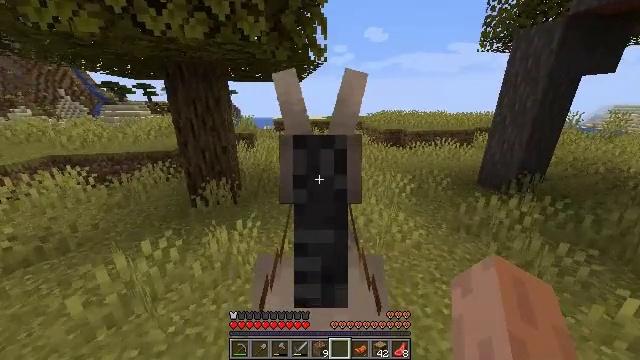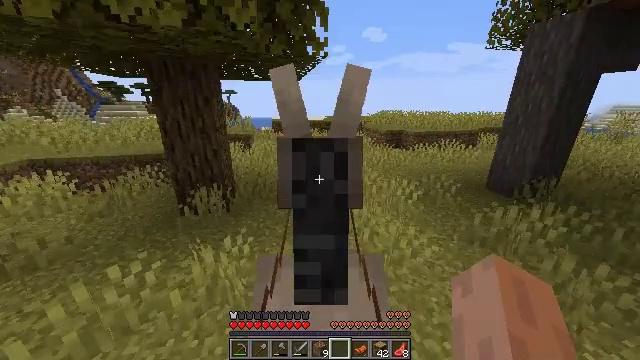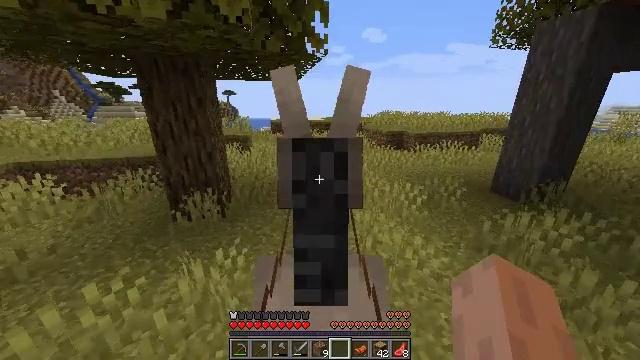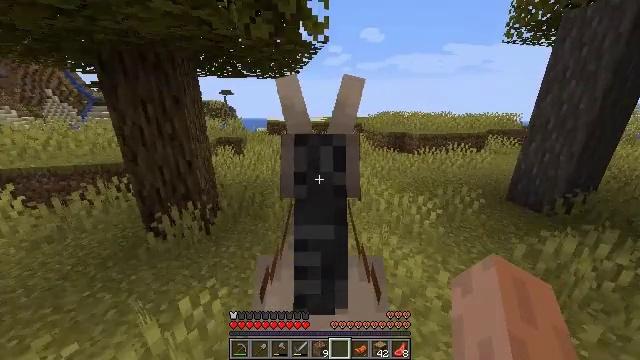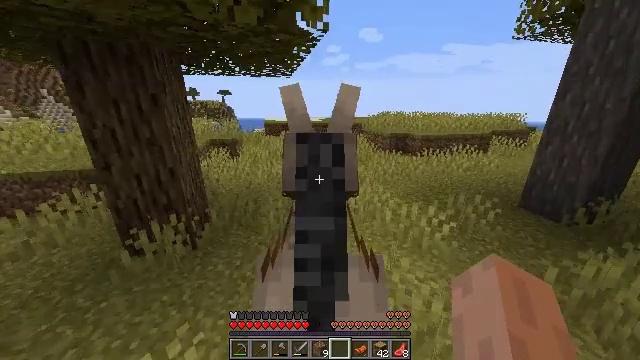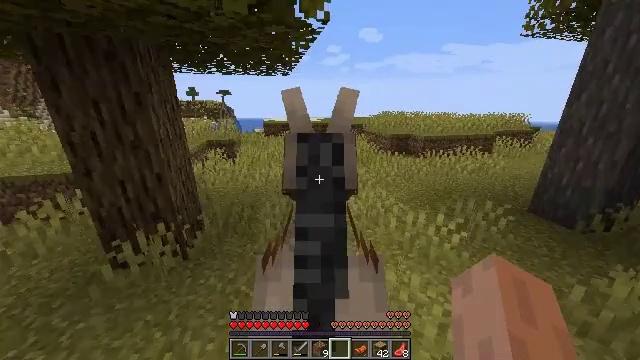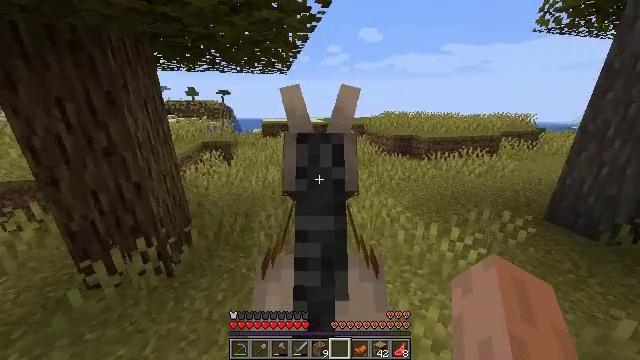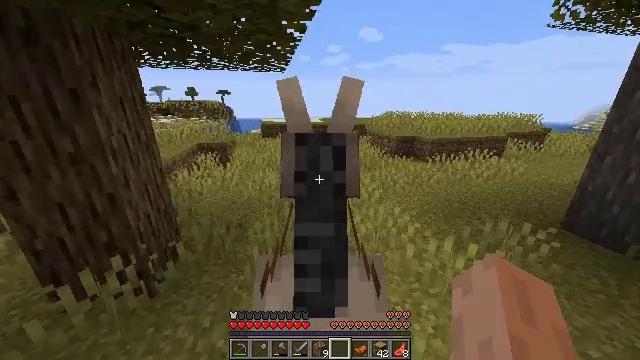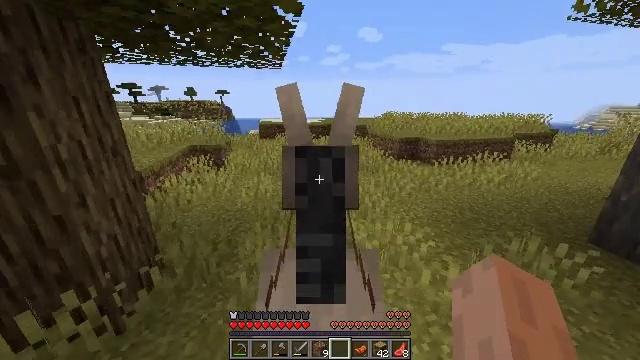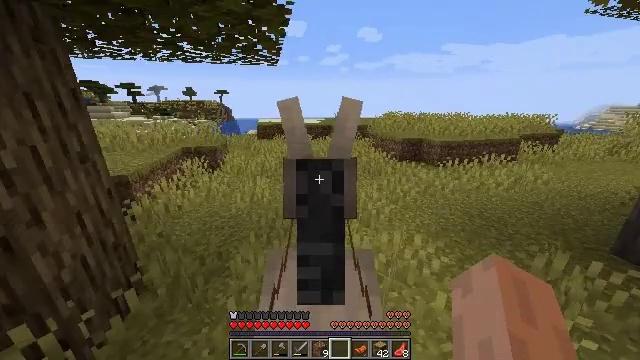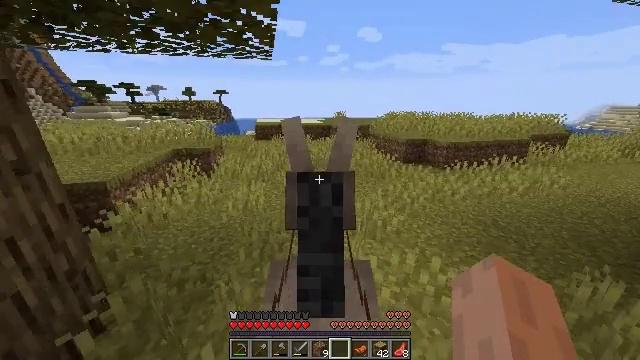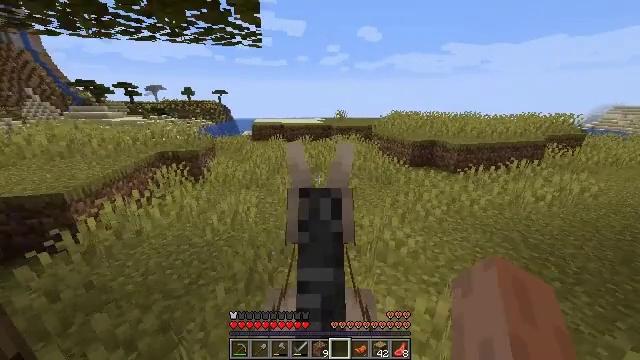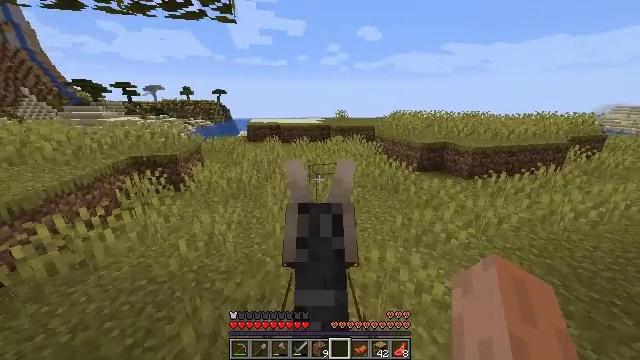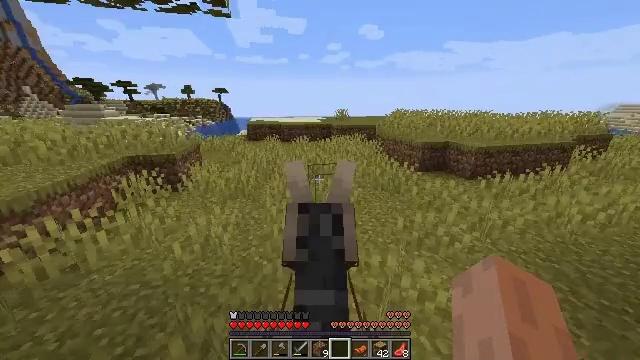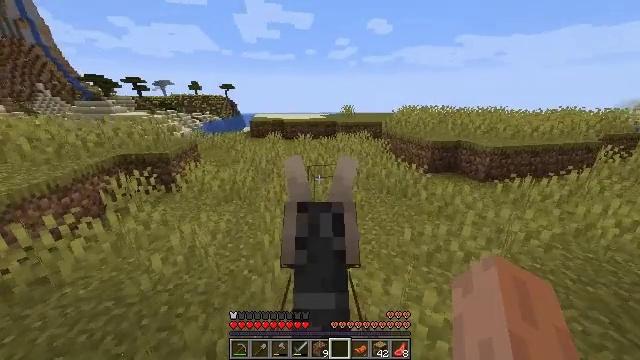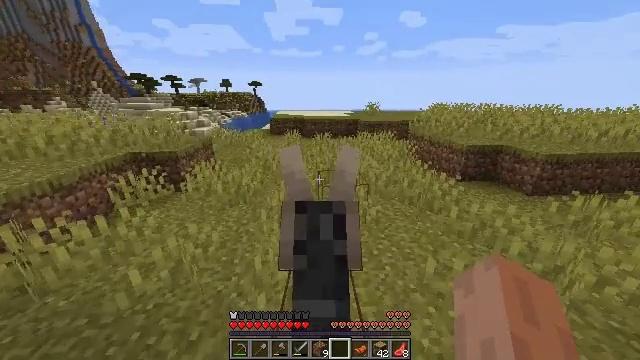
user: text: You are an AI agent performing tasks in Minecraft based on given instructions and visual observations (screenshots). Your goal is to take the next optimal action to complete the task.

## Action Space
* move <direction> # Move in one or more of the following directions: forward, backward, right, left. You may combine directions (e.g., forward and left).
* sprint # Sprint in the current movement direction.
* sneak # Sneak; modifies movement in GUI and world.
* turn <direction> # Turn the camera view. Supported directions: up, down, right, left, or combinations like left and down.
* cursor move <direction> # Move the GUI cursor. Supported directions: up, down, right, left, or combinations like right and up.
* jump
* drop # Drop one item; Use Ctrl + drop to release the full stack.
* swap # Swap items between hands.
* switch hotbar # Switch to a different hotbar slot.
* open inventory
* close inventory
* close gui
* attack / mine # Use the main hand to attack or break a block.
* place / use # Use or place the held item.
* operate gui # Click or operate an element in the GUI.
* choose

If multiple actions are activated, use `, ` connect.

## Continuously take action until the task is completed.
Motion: motion action
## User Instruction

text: Attack the ground to gather coarse dirt.
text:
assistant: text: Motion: move forward, sprint
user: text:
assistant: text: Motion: move forward, sprint
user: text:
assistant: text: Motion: move forward, sprint
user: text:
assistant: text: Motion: move forward, sprint
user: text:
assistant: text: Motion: move forward, sprint
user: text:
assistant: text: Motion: move forward, sprint
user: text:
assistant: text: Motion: move forward, sprint
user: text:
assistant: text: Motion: move forward, sprint
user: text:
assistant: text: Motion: move forward, sprint
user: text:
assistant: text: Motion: move forward, sprint
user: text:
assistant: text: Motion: move forward and move right, sprint
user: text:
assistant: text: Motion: move forward and move right, sprint
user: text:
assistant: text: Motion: move forward and move right, sprint, turn left
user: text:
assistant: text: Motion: move forward and move right, sprint, turn left
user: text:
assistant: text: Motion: move forward and move right, sprint, turn left
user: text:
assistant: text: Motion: move forward, sprint, turn left
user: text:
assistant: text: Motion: move forward, sprint, turn left
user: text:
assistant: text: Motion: move forward, sprint, turn left, jump
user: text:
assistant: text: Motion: move forward, sprint, turn left, jump
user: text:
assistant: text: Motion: move forward, sprint, turn left, jump
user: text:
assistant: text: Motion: move forward, sprint, turn left
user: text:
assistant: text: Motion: move forward, sprint, turn left
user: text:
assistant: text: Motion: move forward, sprint, turn left
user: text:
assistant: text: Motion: move forward, sprint
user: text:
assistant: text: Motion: move forward, sprint
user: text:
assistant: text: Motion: move forward, sprint
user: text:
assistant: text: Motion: move forward, sprint
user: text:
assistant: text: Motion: move forward, sprint
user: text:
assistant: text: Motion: move forward, sprint
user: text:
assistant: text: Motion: move forward, sprint